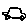
Label: car